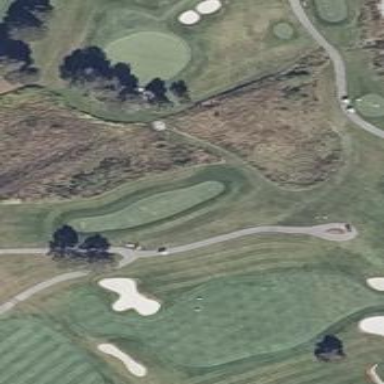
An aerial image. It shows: Rough grassy area used for golf.